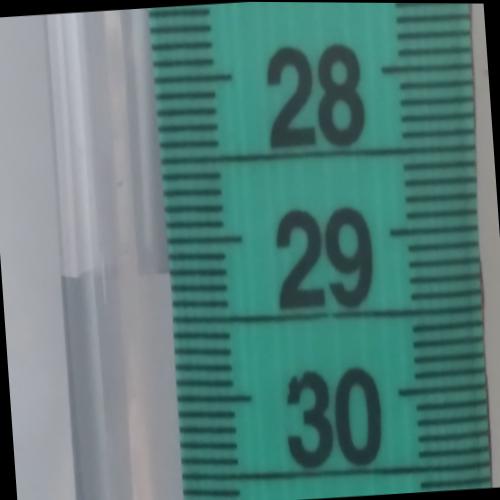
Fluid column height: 29.2 cm